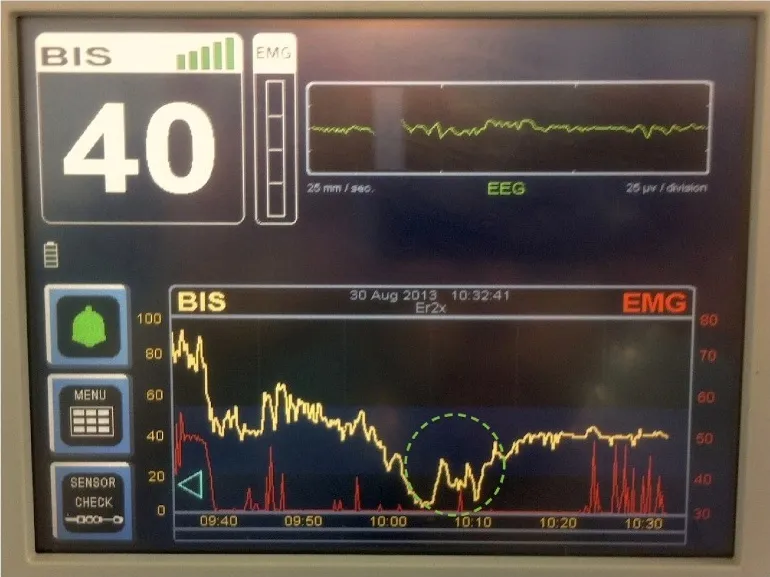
BIS Vista display illustrating the timeline and BIS trend during the period of hypotension.
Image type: chart (chart)